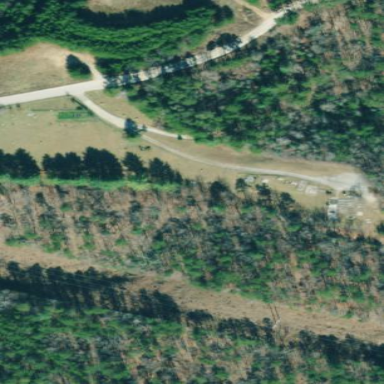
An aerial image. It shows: Cemetery.